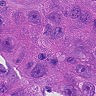
Metastatic tissue present: yes